Field crop: maize
Growth stage: 1
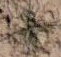
Species: salsola